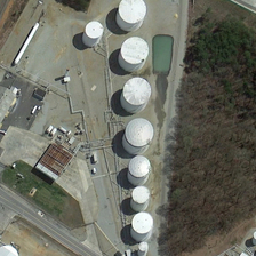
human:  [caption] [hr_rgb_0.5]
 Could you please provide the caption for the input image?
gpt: There are some buildings, plants and land.

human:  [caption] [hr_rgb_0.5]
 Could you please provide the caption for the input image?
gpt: There are several buildings, plants and land.

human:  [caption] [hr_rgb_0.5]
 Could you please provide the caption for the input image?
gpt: There are buildings, plants and land.

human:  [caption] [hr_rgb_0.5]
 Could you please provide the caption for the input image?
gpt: the buildings are white, the plants have green and brown,and the land is gray .

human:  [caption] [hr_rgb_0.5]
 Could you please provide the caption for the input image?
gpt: There are buildings, plants and land.